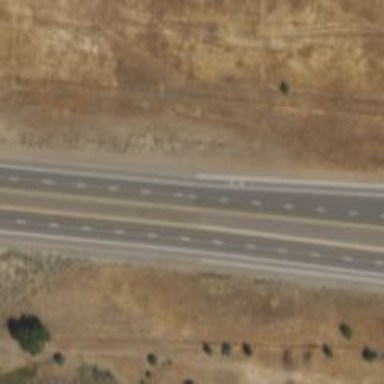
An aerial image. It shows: Asphalt road classified as primary highway with expressway characteristics.